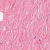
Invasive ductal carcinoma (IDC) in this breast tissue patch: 0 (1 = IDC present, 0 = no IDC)